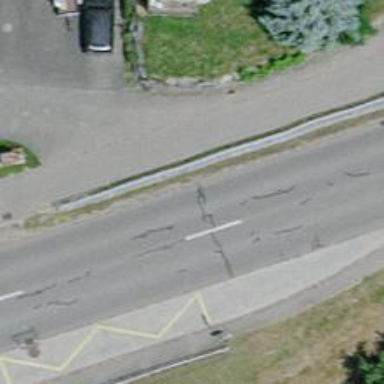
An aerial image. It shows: Public transport stop position.